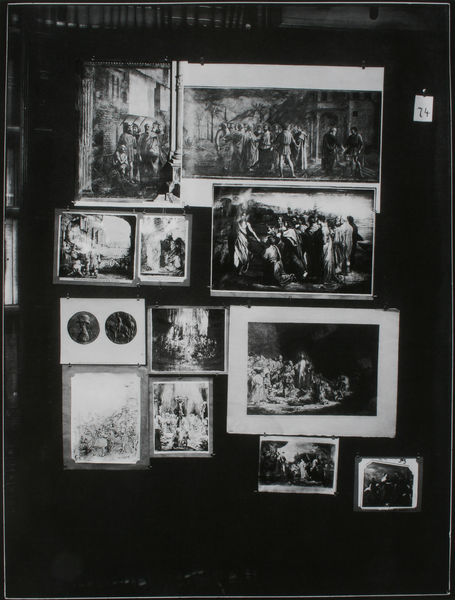
Titel: Der Bilderatlas Mnemosyne - Tafel 74
Künstler: Aby Warburg
Standort: London
Institution: Warburg Institute ©
Schlagwörter: dunkel, gemälde, mann, schatten, menschen, fenster, grau, licht, männer, raum, reden, schwarz, weiss, zeichnung, ansammlung, leute, versammlung, regal, wand, bibel, präsentation, rahmen, rembrandt, bild, holland, kirche, boden, wald, kreis, rund, bilder, bücher, fotos, people, white, tafel, black, dark, gray, grey, old, painting, sprechen, wall, woman, pictures, print, collage, gruppen, foto, fotografie, buch, eckig, medaillon, schwarzweiss, knien, kreise, entwurf, portraits, ausstellung, zahl, greek, man, roman, nachtwache, bibliothek, regale, sammlung, postkarte, black and white, erinnerung, frame, graphic, monochrome, szenen, books, paintings, nummer, photo, zwölf, small, münze, historical, history, square, medaillons, art, board, gallery, museum, fotokopie, religion, circle, coin, atlas, greyscale, montage, fotografien, stellwand, photos, hanging, scenes, border, photograph, black & white, stecknadeln, photographs, depot, warburg, collection, zusammenstellung, coins, bilderatlas, pinnwand, reproduktionen, aby, das hundergüldenblatt, der bilderatals mnemosyne, tafel 24, sale, b&w, auction, prints, grayscale, fotowand, 12, exhibit, multiple, blackboard, different, lot, 74, fram, xray, thumbnails, reproductuons, reniansence, twelve, pinboard, lithographs, develop